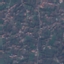
Land use / land cover: Residential